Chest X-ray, PA view. Patient: 70 years old, sex M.
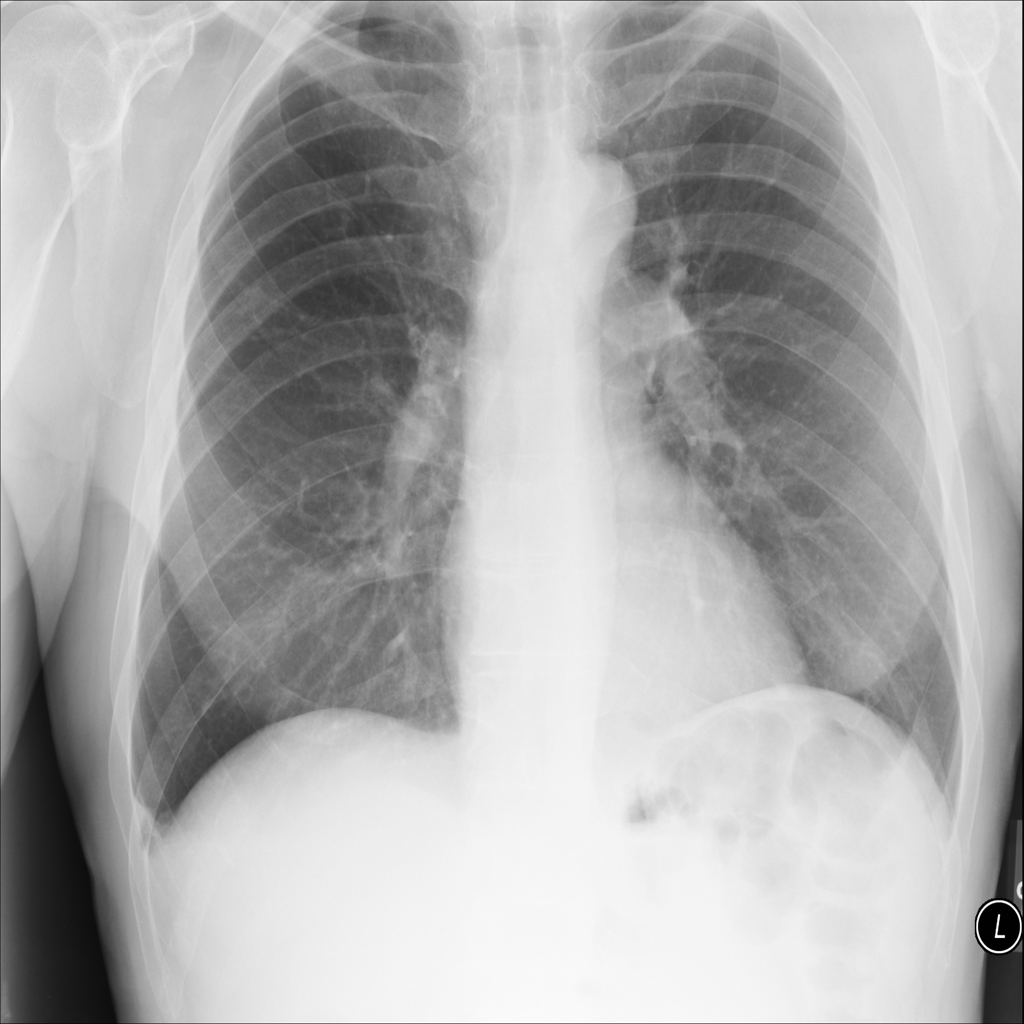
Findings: Atelectasis, Effusion